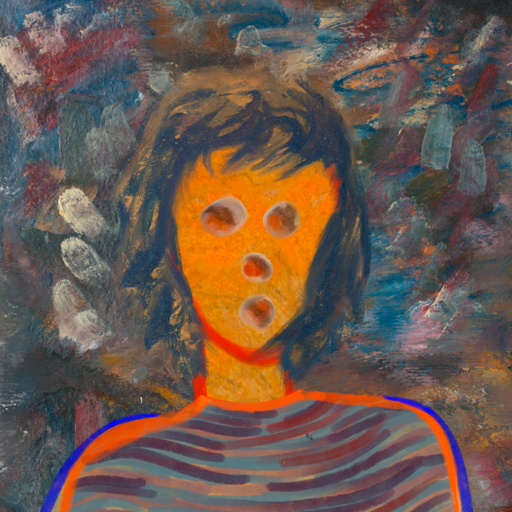
Background: Boggyland, Head And Neck Front: Sisters, Face Front: Rupkatha, Bust: Experience, Hair Front: InTheSun, Head Accessory: Blank, Second Necklace: Blank, Necklace: Blank, Baby: Blank